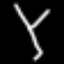
Label: line